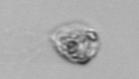
Label: Amoeba